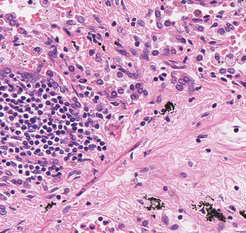
Tumor epithelial tissue: no
Tumor-associated stroma tissue: yes
Normal tissue: no